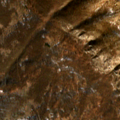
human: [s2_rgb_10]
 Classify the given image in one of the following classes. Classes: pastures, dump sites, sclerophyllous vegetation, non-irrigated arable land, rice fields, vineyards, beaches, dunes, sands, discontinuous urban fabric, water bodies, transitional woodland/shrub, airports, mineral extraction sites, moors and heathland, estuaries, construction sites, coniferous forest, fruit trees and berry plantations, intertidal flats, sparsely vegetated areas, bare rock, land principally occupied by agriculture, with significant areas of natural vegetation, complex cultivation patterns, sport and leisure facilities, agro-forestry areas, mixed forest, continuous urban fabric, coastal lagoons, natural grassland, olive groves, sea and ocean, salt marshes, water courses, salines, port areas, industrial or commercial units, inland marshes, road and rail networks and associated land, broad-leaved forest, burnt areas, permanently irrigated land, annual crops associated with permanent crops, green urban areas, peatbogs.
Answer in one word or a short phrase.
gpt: complex cultivation patterns, broad-leaved forest, natural grassland, transitional woodland/shrub